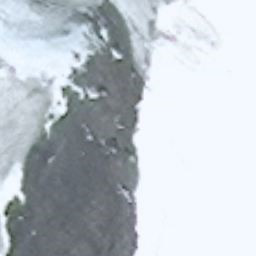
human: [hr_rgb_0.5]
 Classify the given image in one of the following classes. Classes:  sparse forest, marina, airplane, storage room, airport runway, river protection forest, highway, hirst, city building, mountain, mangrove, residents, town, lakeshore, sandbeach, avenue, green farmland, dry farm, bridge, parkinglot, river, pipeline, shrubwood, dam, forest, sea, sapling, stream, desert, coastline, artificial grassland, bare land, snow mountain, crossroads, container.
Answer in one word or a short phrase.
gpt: snow mountain